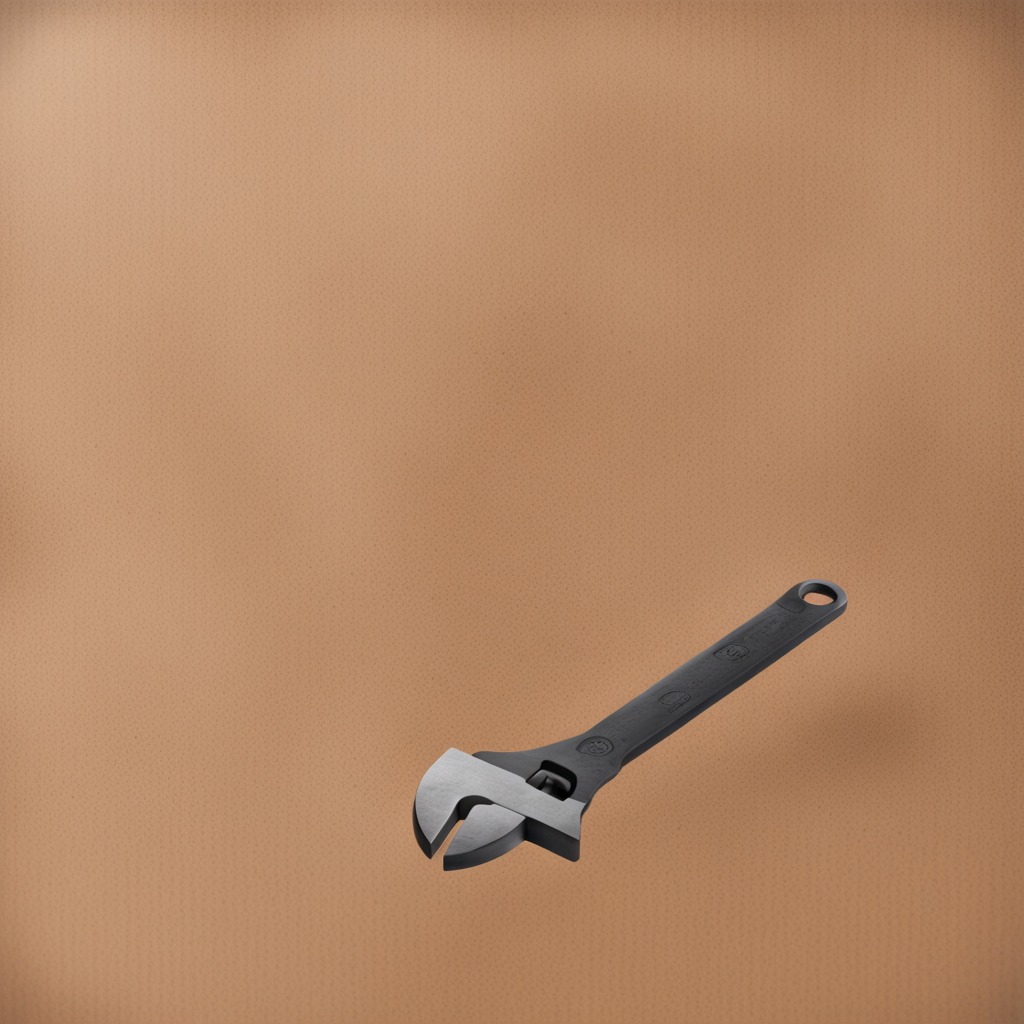
An wrench lies on the cardboard box surface in an outdoor workshop during daytime bright natural light soft shadows slightly creased but